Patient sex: M
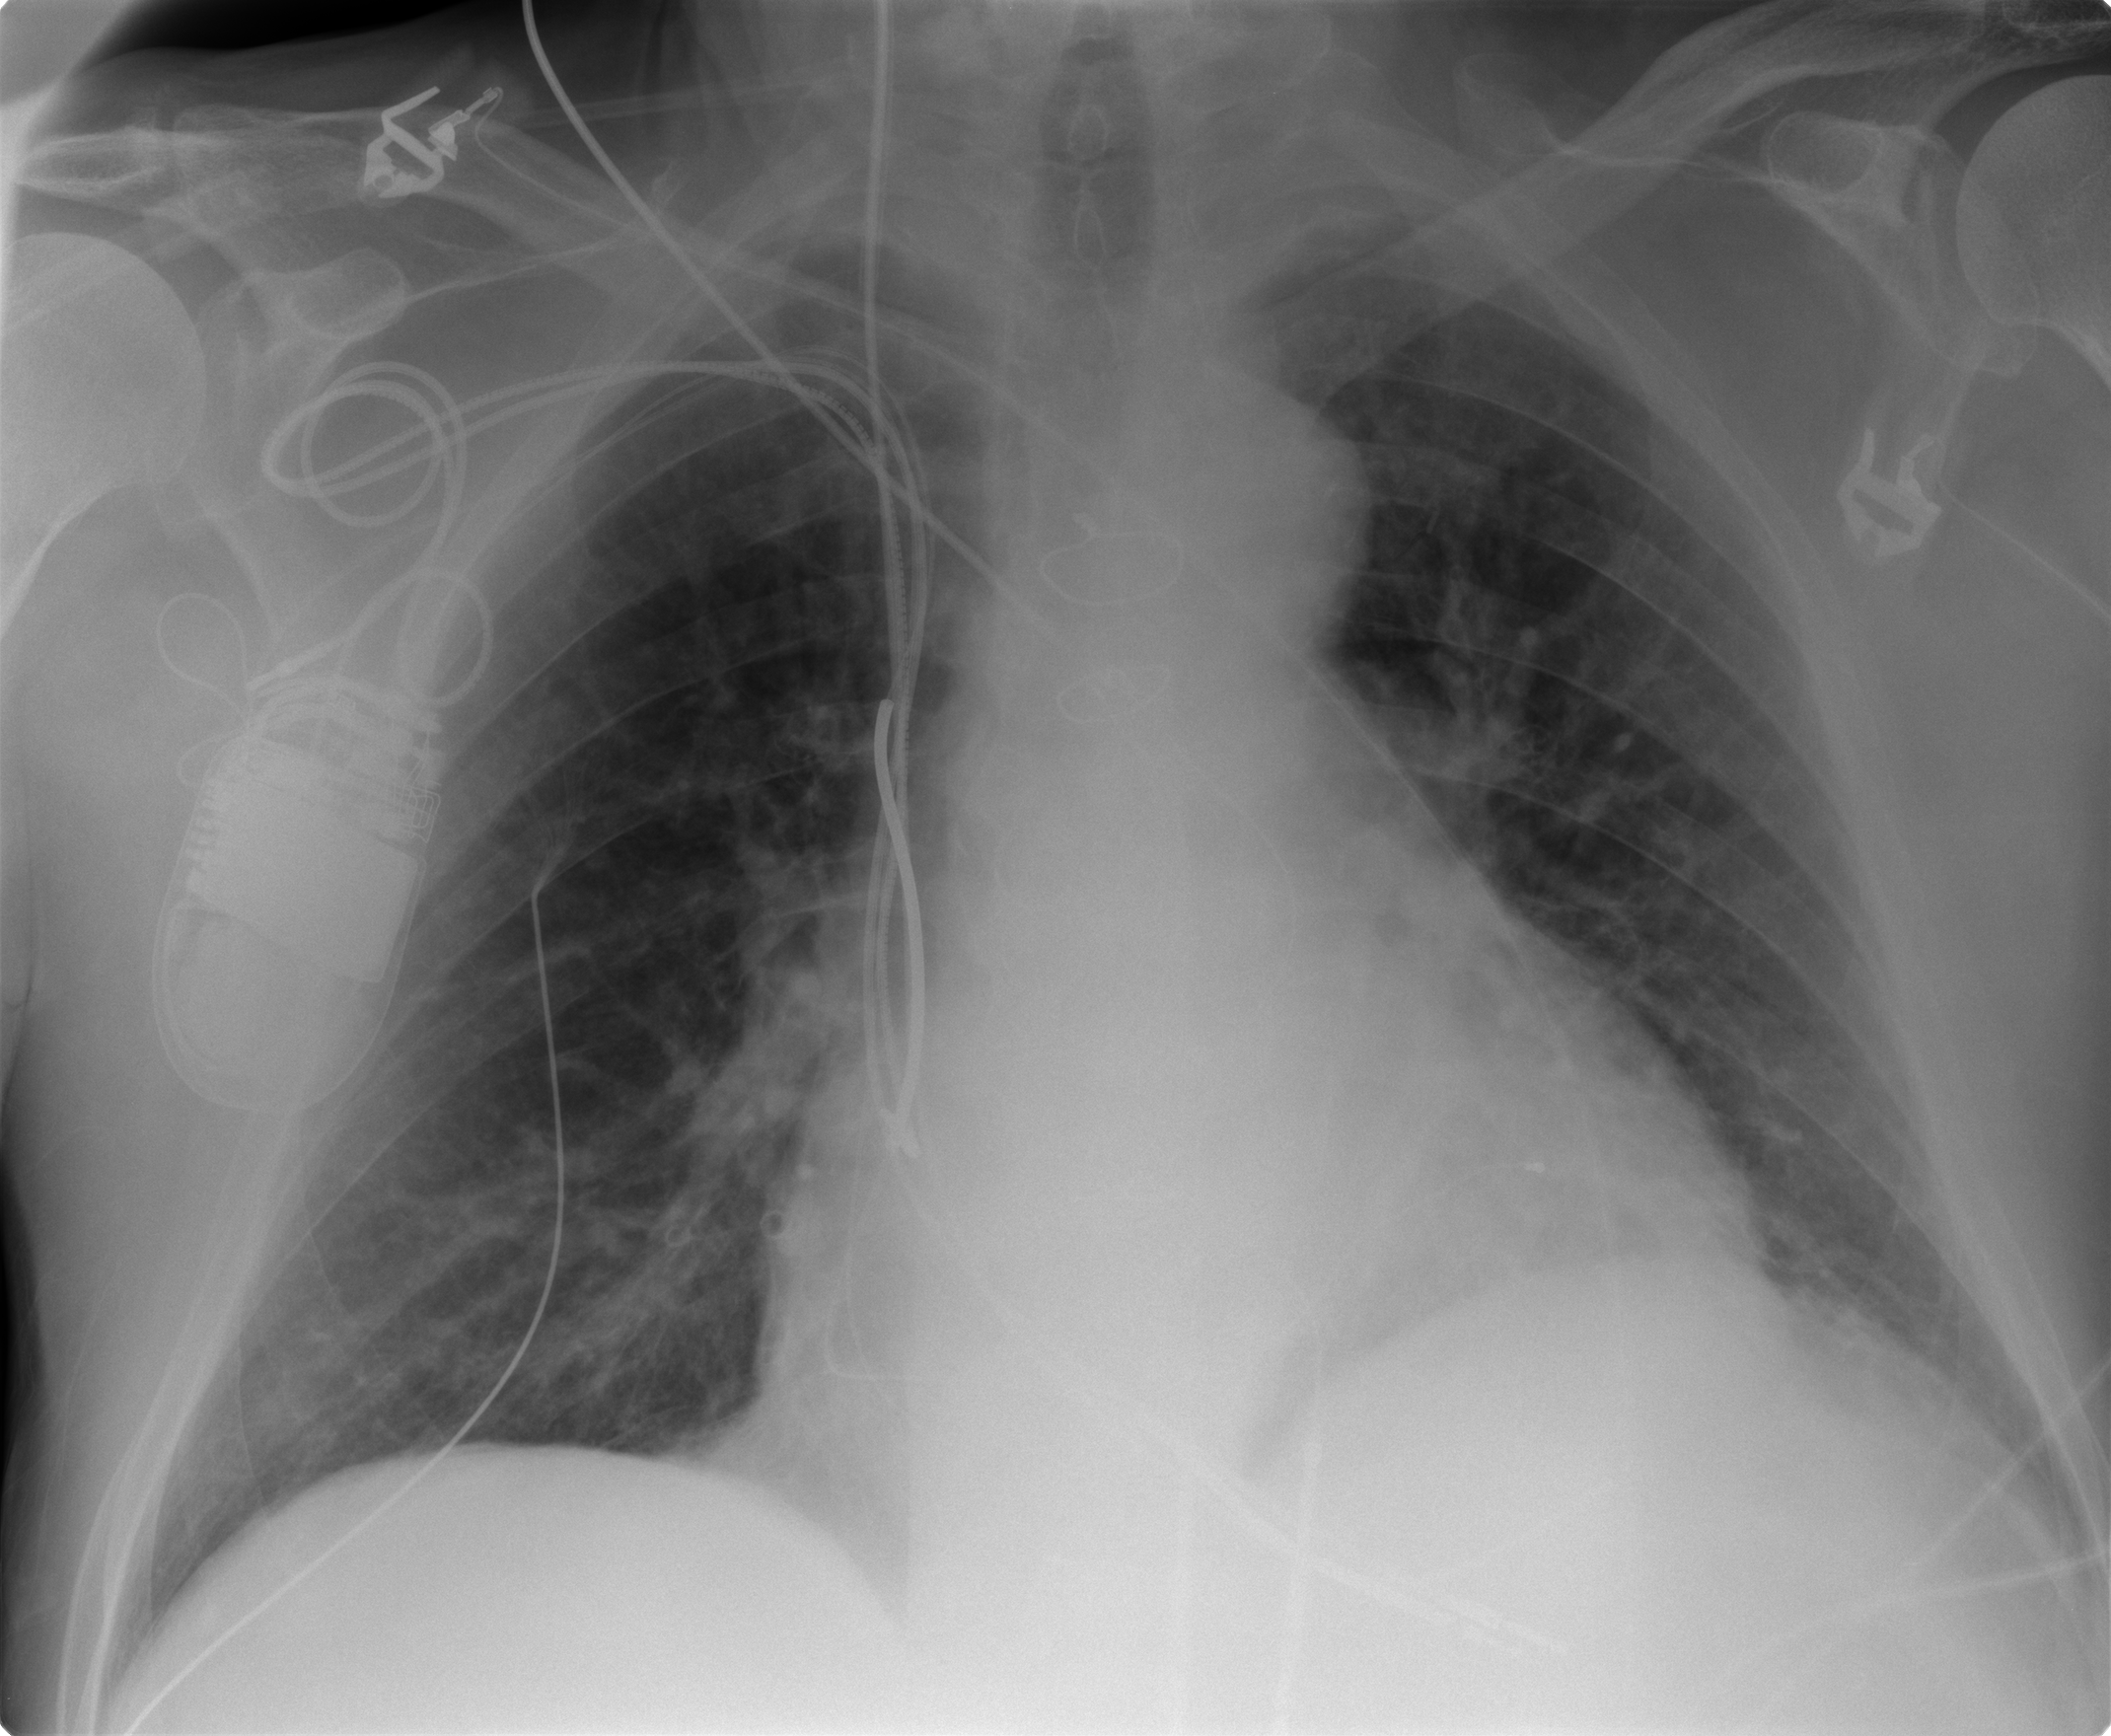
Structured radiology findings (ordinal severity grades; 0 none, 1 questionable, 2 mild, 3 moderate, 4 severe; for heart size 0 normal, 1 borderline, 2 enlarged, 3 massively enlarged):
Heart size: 2
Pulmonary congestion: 0
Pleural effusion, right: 0
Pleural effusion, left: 0
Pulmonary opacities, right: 0
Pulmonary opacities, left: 0
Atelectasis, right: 0
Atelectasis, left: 2